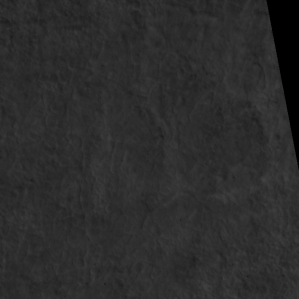
Label: non_frost